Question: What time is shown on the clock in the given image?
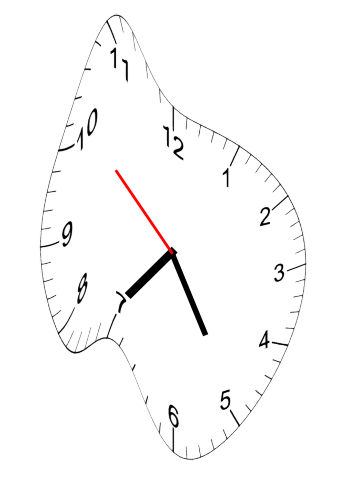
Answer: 07:24:52